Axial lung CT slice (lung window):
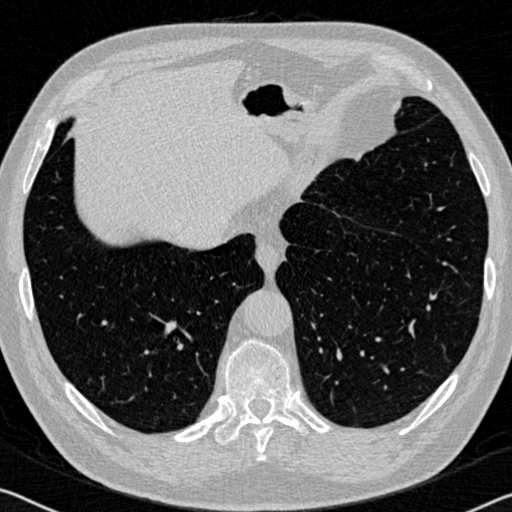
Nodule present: no